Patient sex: M
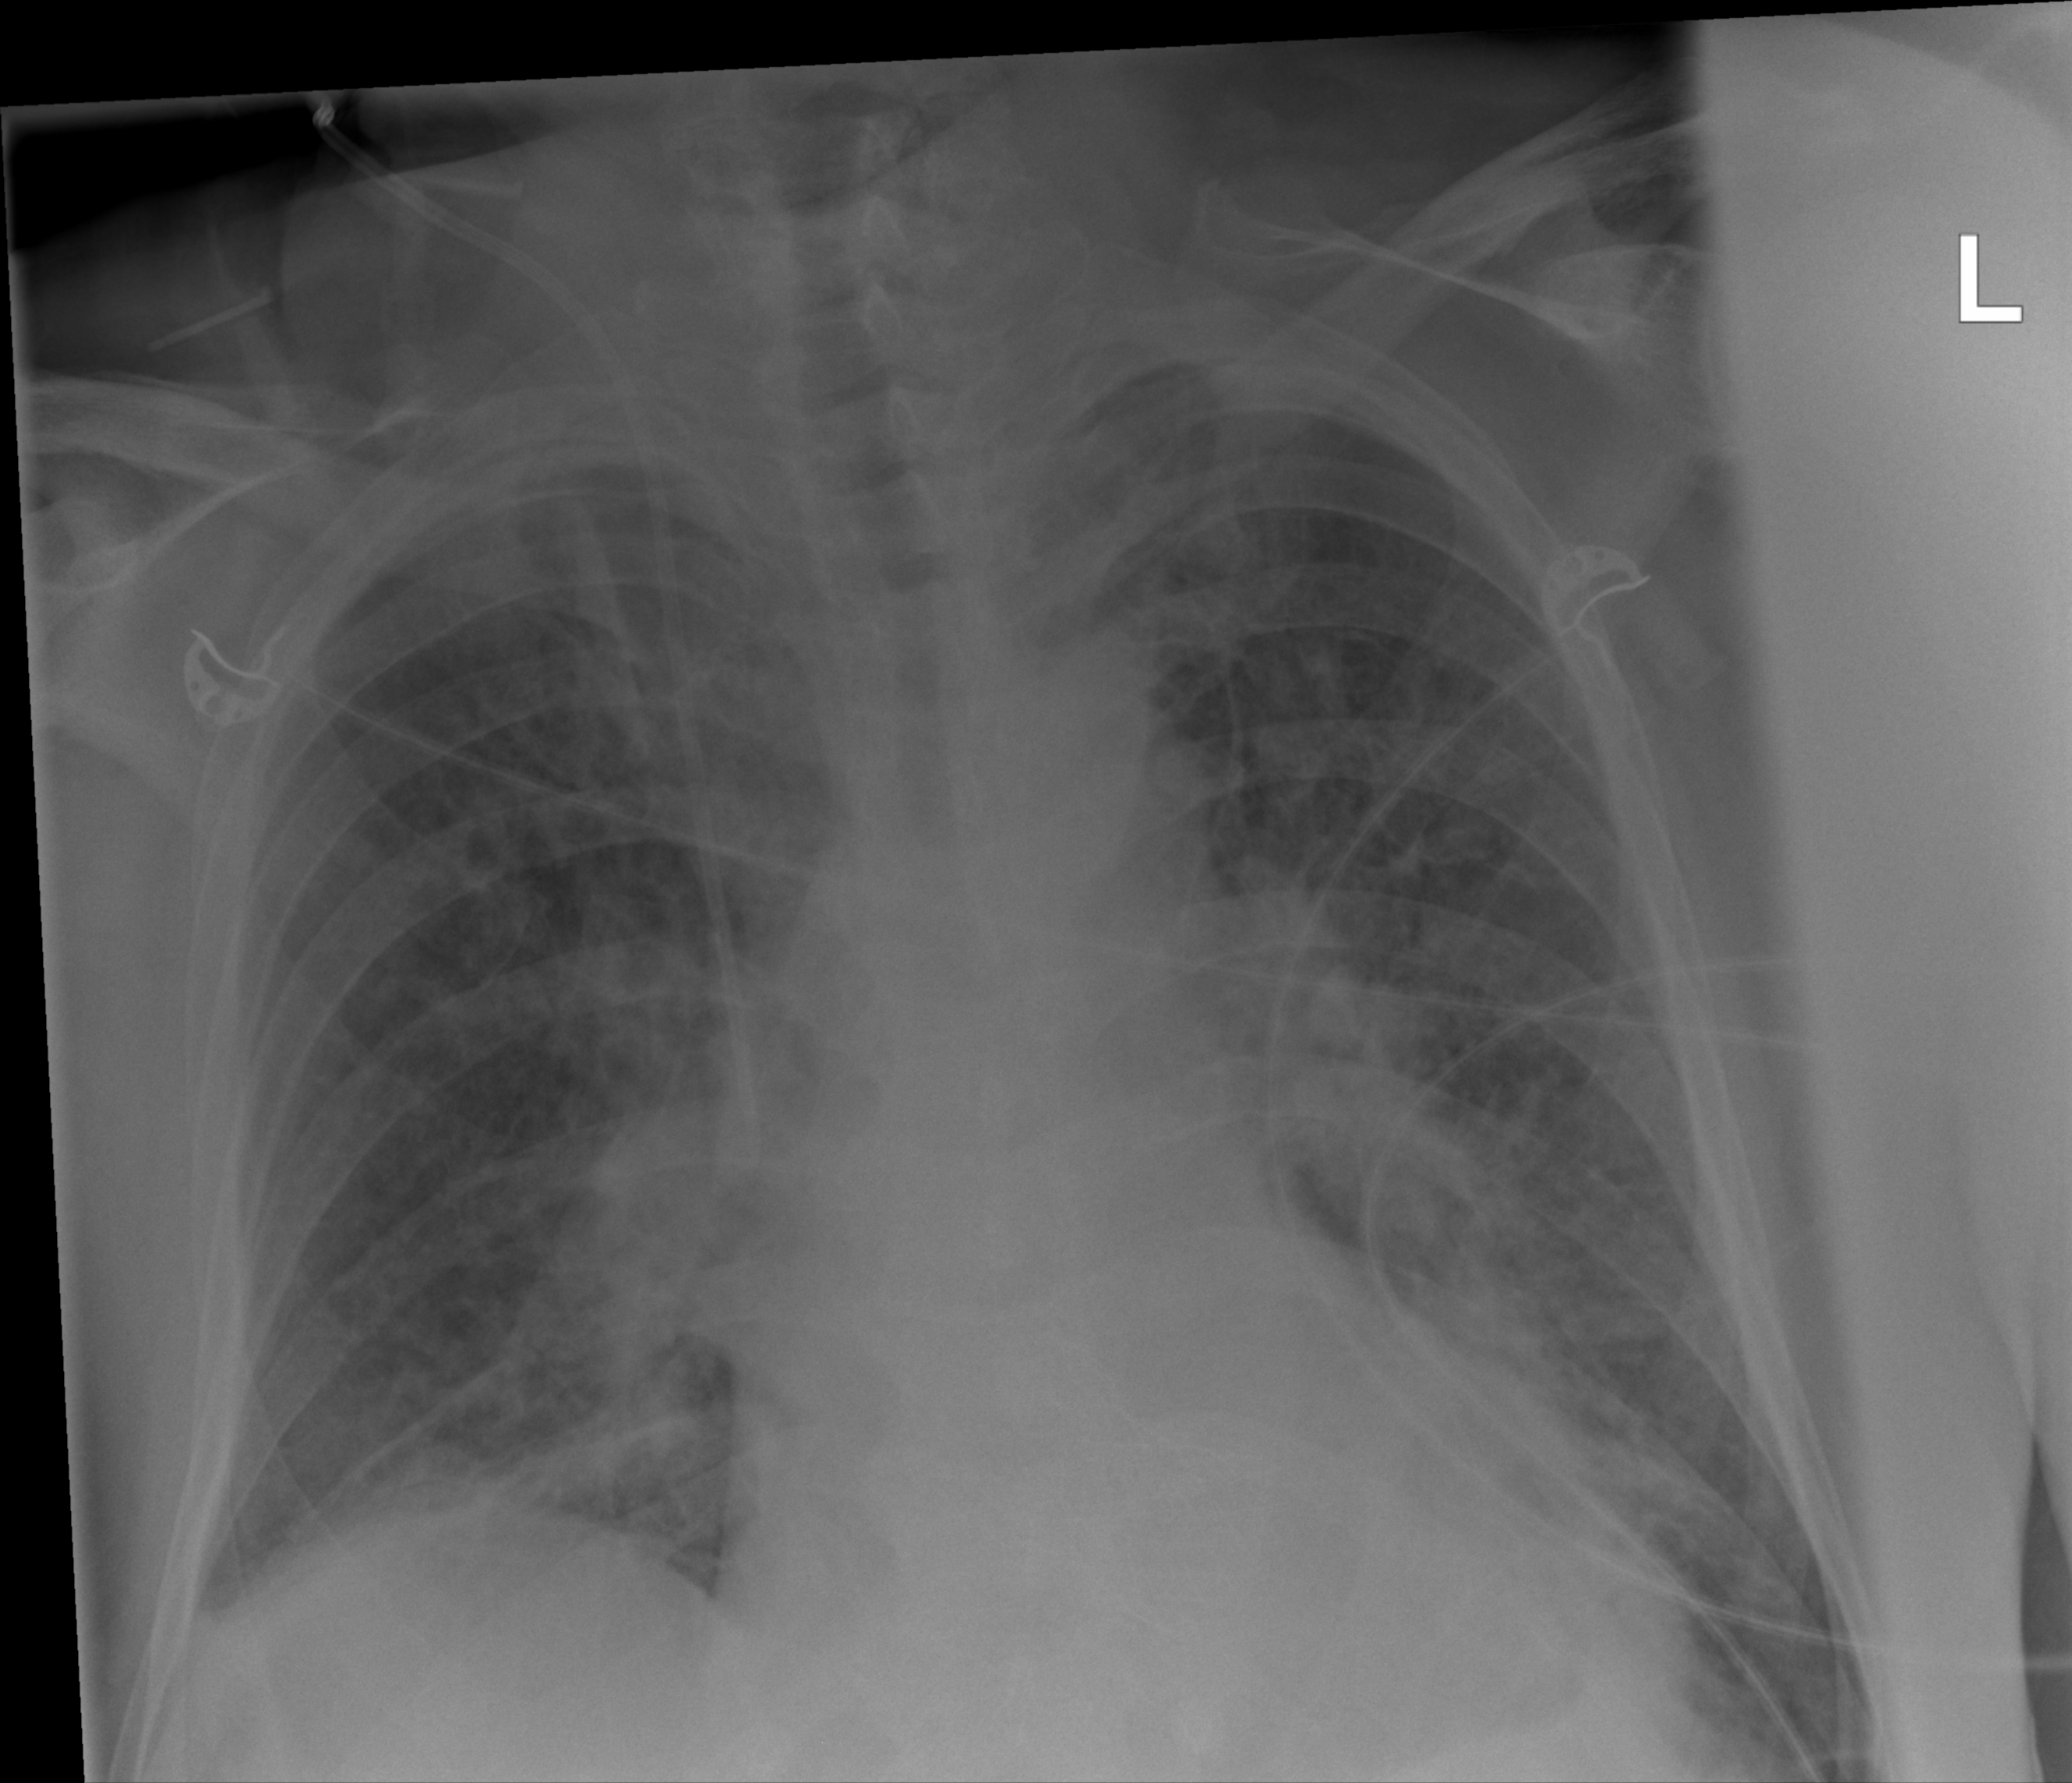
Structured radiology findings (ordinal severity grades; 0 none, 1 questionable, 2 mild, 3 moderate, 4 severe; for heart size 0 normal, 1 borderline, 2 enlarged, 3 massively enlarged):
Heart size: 2
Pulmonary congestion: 2
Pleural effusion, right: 2
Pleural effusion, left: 0
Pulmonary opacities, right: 1
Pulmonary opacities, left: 2
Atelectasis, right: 2
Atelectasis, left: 2